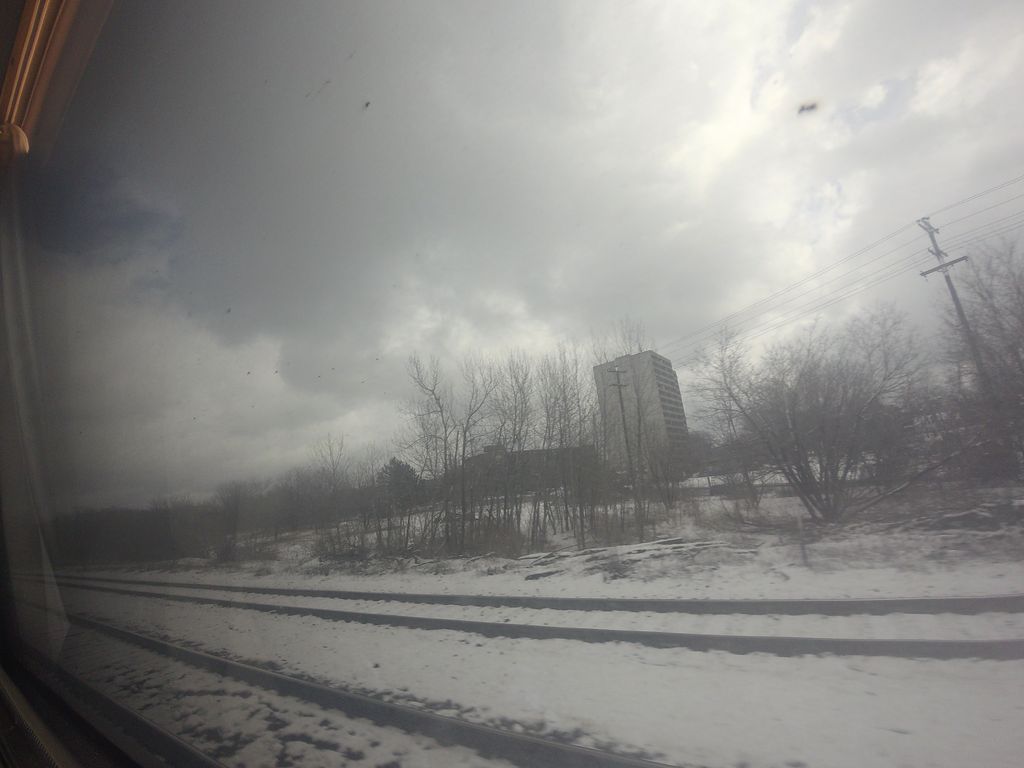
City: toronto